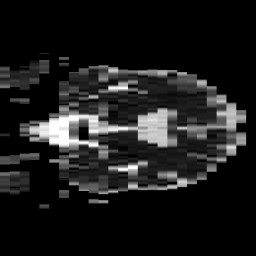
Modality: ADC
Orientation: coronal
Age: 74
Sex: female
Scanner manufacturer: philips
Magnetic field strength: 3 T
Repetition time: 4.624 s
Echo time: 0.07398 s